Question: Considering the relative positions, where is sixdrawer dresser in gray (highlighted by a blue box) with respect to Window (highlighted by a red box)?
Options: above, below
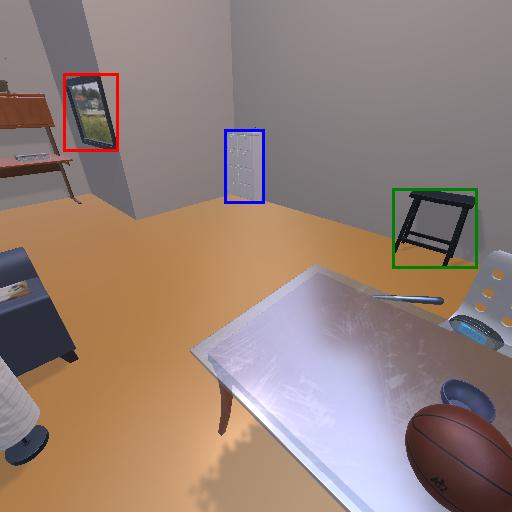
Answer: above